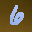
Label: 6